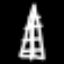
Label: The Eiffel Tower